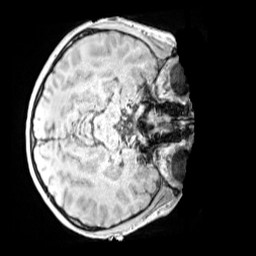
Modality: MP2RAGE
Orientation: axial
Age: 9
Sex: male
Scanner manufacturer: siemens
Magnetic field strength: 3 T
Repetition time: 4 s
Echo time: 0.00299 s